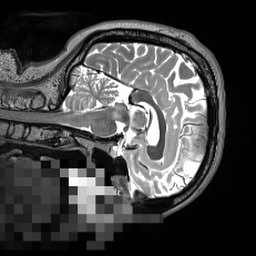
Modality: T2w
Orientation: sagittal
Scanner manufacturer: siemens
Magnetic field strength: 3 T
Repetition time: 3.2 s
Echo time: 0.564 s